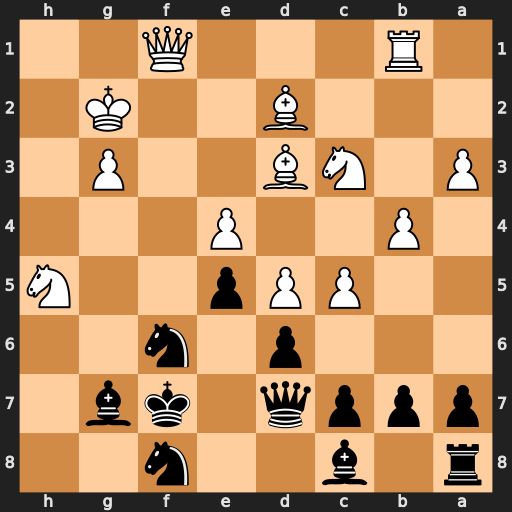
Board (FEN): r1b2n2/pppq1kb1/3p1n2/2PPp2N/1P2P3/P1NB2P1/3B2K1/1R3Q2
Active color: b
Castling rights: -
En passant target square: -
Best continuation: Qh3+ Kg1 Qxh5